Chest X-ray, PA view. Patient: 70 years old, sex F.
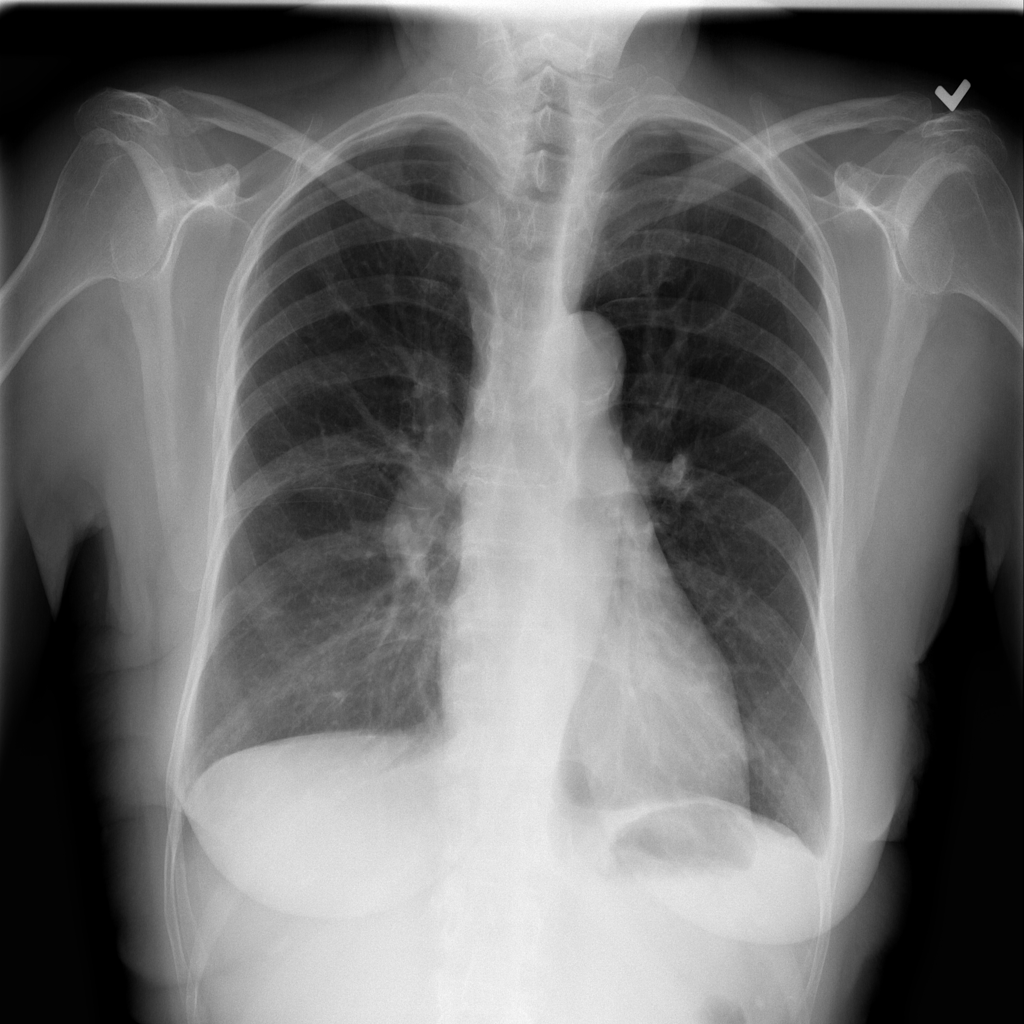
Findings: Nodule